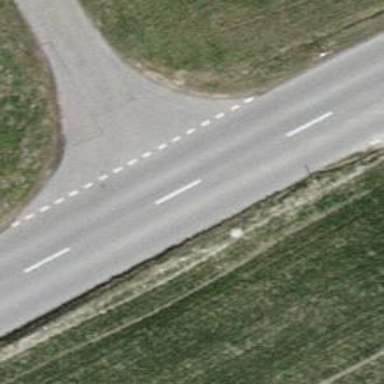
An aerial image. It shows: Asphalt road classified as tertiary.